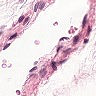
Metastatic tissue present: no